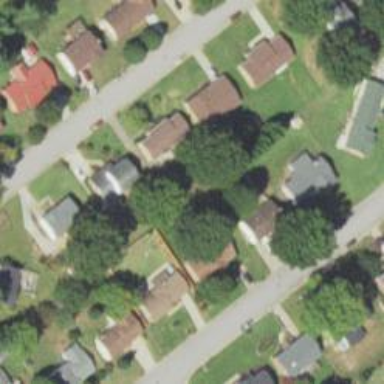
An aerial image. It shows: Neighborhood.